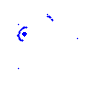
Particle: proton